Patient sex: M
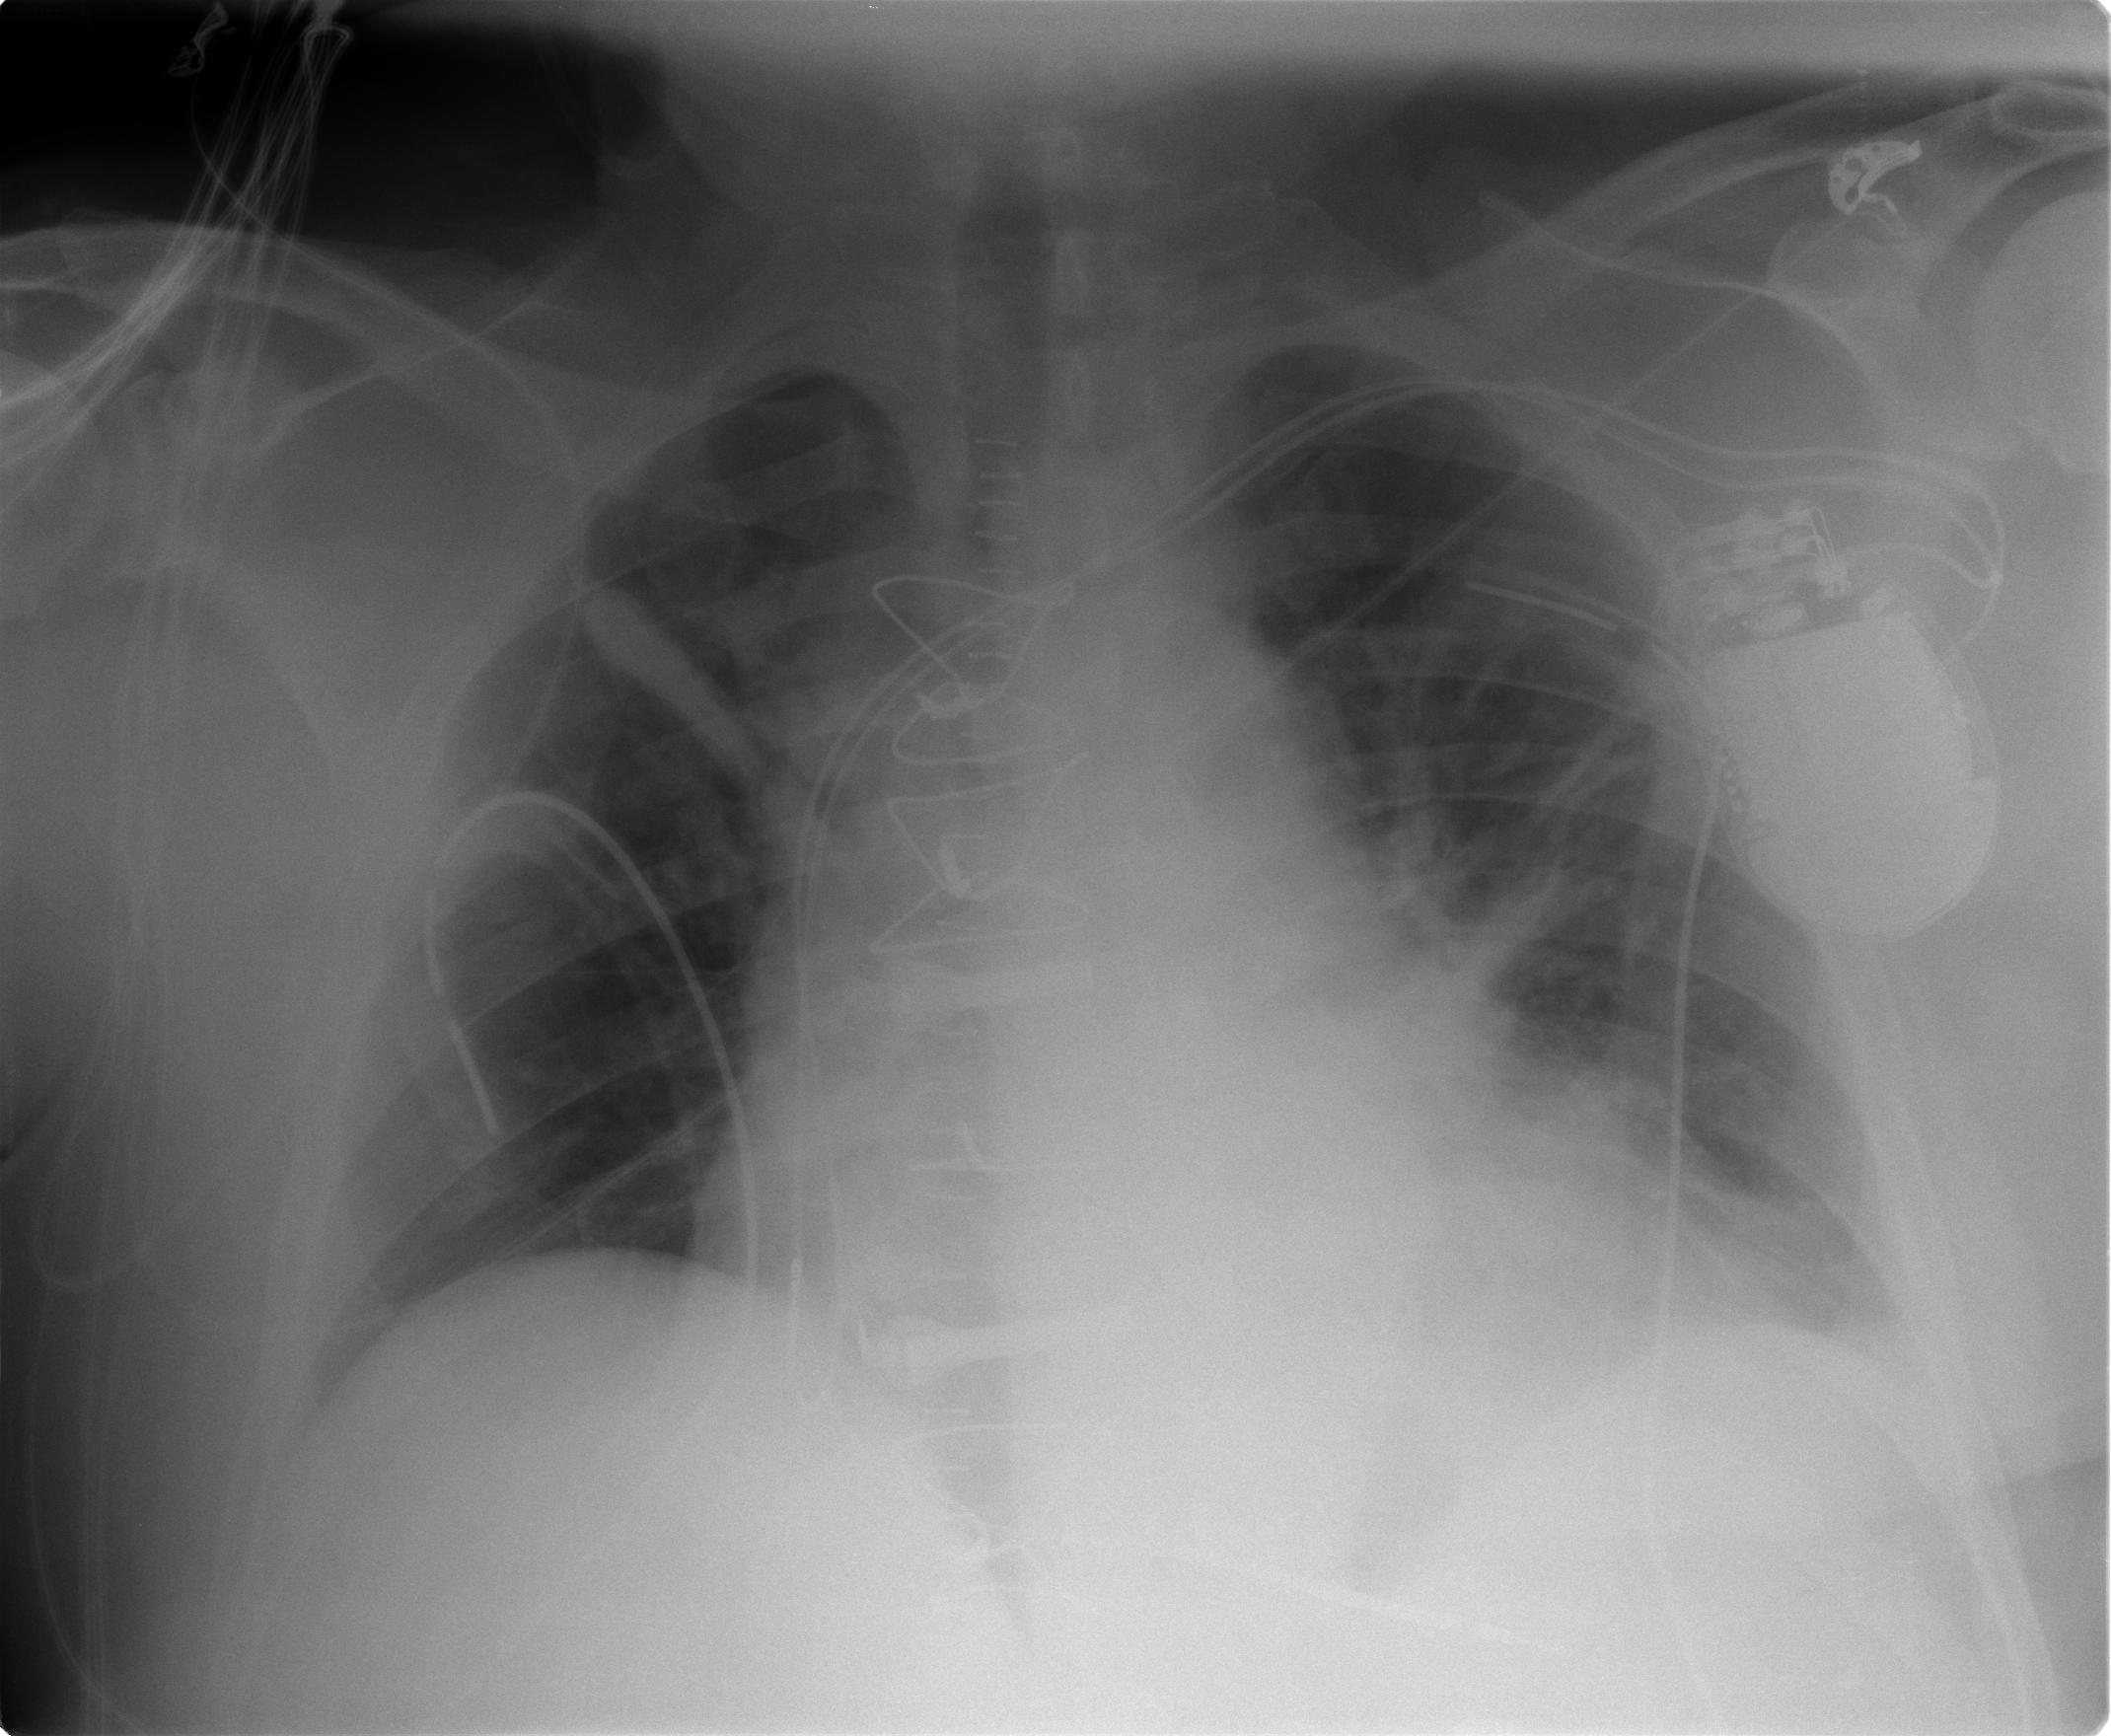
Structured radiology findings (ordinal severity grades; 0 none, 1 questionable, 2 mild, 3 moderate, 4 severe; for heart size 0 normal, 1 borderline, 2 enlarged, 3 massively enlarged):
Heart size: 2
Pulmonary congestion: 1
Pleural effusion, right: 0
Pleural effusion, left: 1
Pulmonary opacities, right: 0
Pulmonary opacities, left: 1
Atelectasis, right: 2
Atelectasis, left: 2